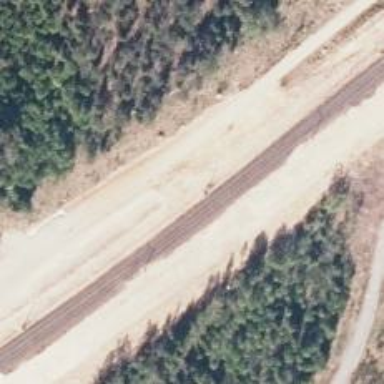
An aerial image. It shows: Railway with continuous electrified contact line.